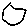
Label: hexagon